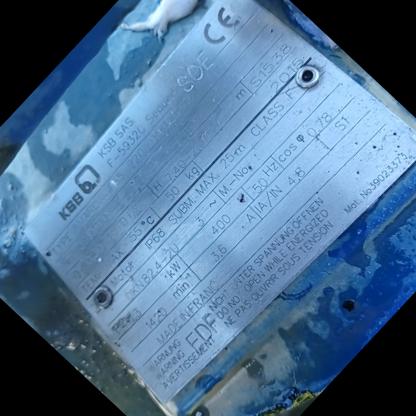
Klasa: tabliczka-znamionowa